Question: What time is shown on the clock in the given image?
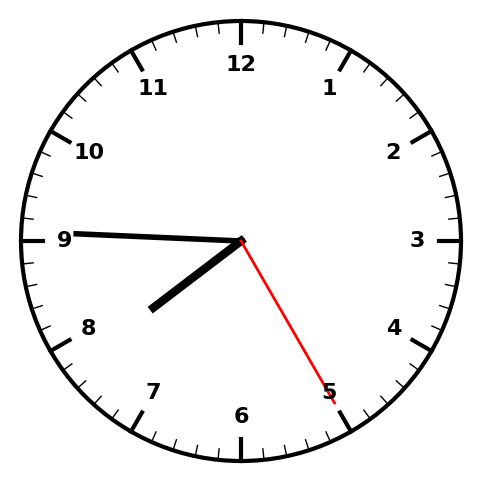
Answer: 07:45:25